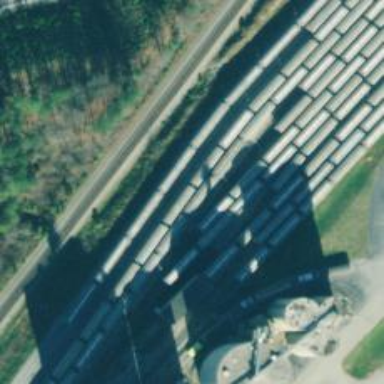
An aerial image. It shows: Spur railway service for agricultural freight.